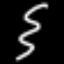
Label: squiggle